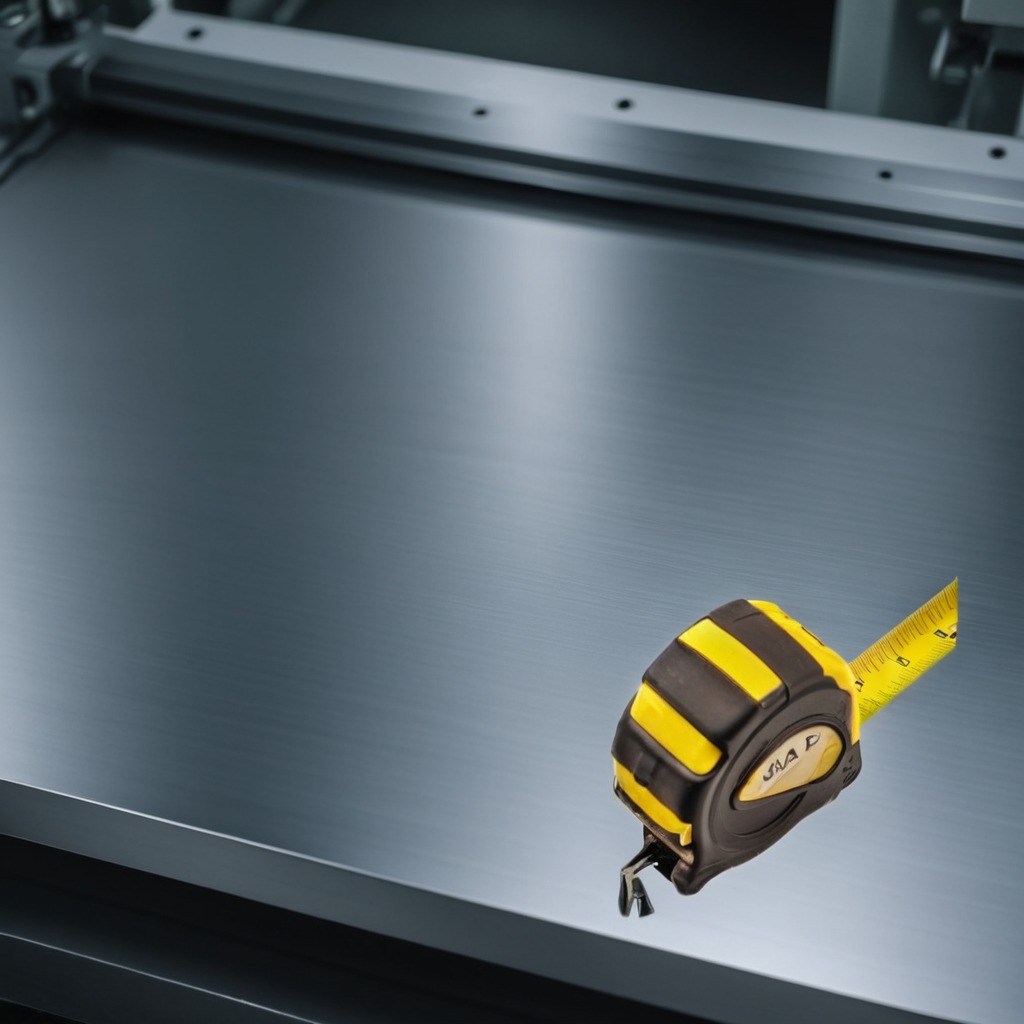
A measuring tape is lying on the metal table.